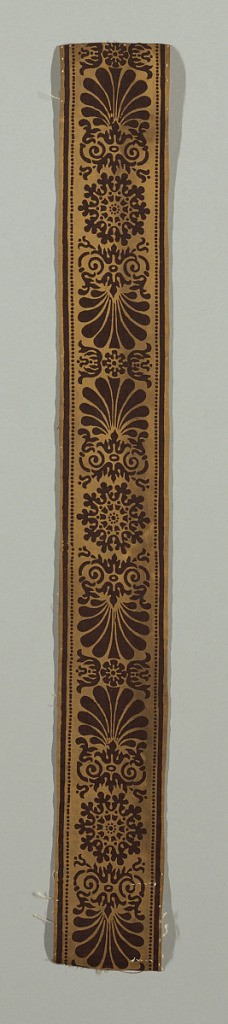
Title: Border
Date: early 19th century
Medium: cotton Technique: block printed on plain weave
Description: Border with curving and shell-like shapes in brown on a dark yellow ground.